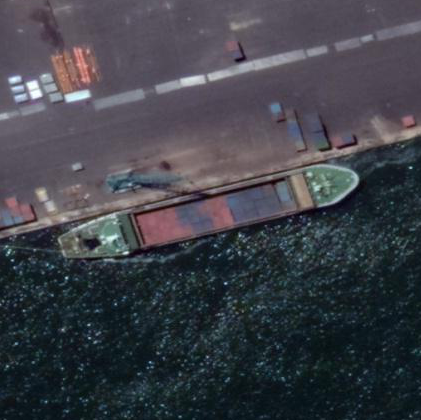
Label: Container_ship